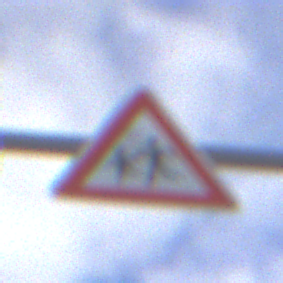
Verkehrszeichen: KinderRechts
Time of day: SunriseSunset
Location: Outdoor (Nature)
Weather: PartlyCloudy
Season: NotSpecified
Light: Natural